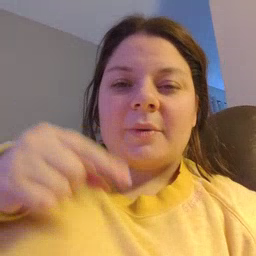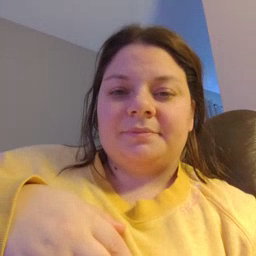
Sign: owie